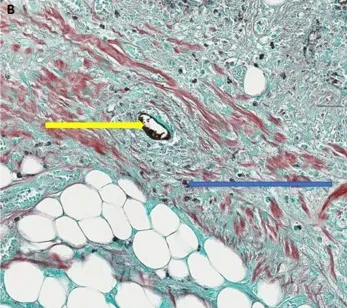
Grocott staining showing granulomas centered by extracellular eosinophilic masses (blue open arrow) and bulky mycelial filaments (yellow open arrow) (X100).
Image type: pathology (methenamine_silver)